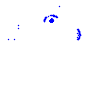
Particle: electron